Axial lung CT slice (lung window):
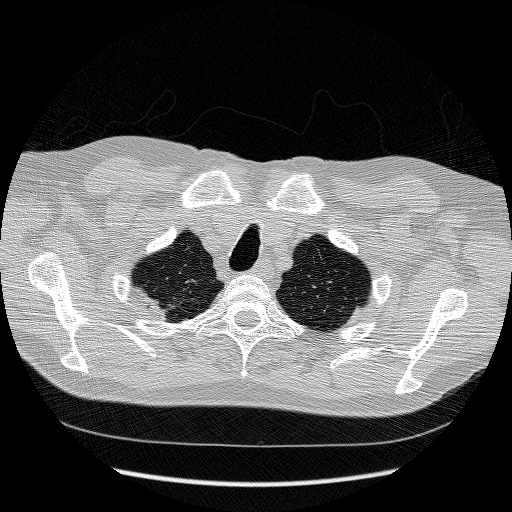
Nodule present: no